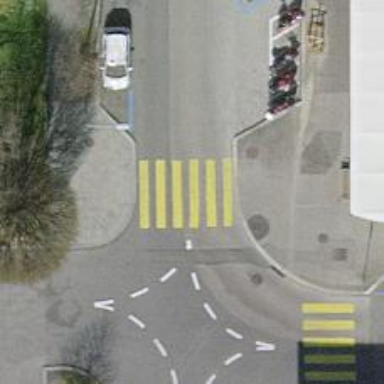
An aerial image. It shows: Uncontrolled road crossing.